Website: home-depot
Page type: payment
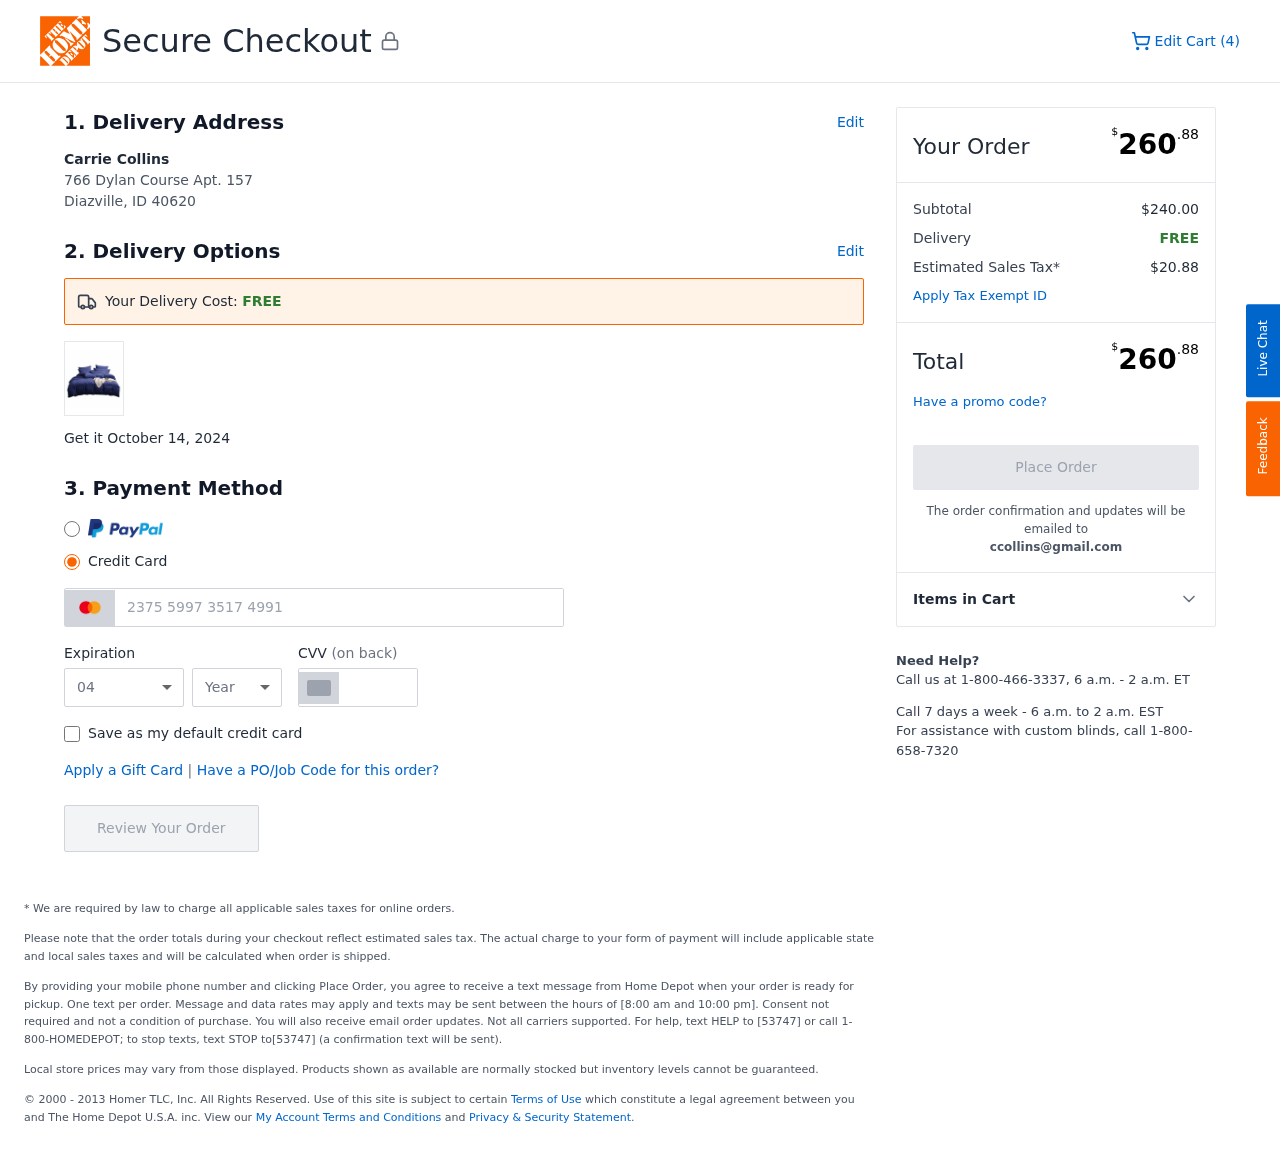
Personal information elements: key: PII_CARD_CVV
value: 147
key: PII_CARD_EXPIRY_MONTH
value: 04
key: PII_CARD_EXPIRY_YEAR
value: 26
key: PII_CARD_NUMBER
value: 2375 5997 3517 4991
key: PII_CITY_STATE_ZIP
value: Diazville, ID 40620
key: PII_EMAIL
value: ccollins@gmail.com
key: PII_FULLNAME
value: Carrie Collins
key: PII_STREET
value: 766 Dylan Course Apt. 157
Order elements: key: ORDER_NUM_ITEMS
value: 4
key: ORDER_DELIVERY_DATE
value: October 14, 2024
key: ORDER_TOTAL
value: $260.88
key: ORDER_SUBTOTAL
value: $240.00
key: ORDER_SHIPPING_COST
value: FREE
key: ORDER_TAX
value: $20.88